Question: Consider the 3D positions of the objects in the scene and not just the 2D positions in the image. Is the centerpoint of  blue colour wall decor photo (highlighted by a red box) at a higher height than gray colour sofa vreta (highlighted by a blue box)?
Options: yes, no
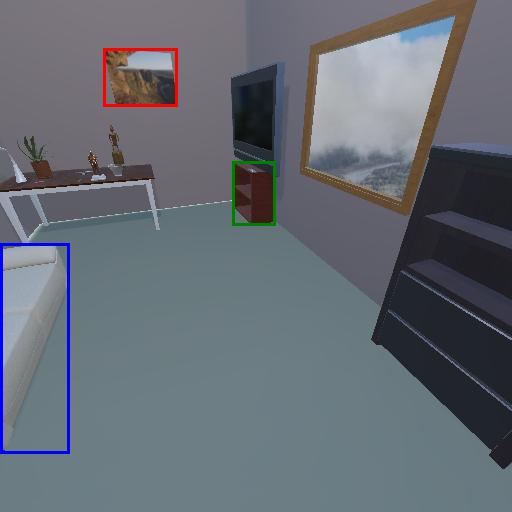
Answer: yes